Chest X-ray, PA view. Patient: 26 years old, sex M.
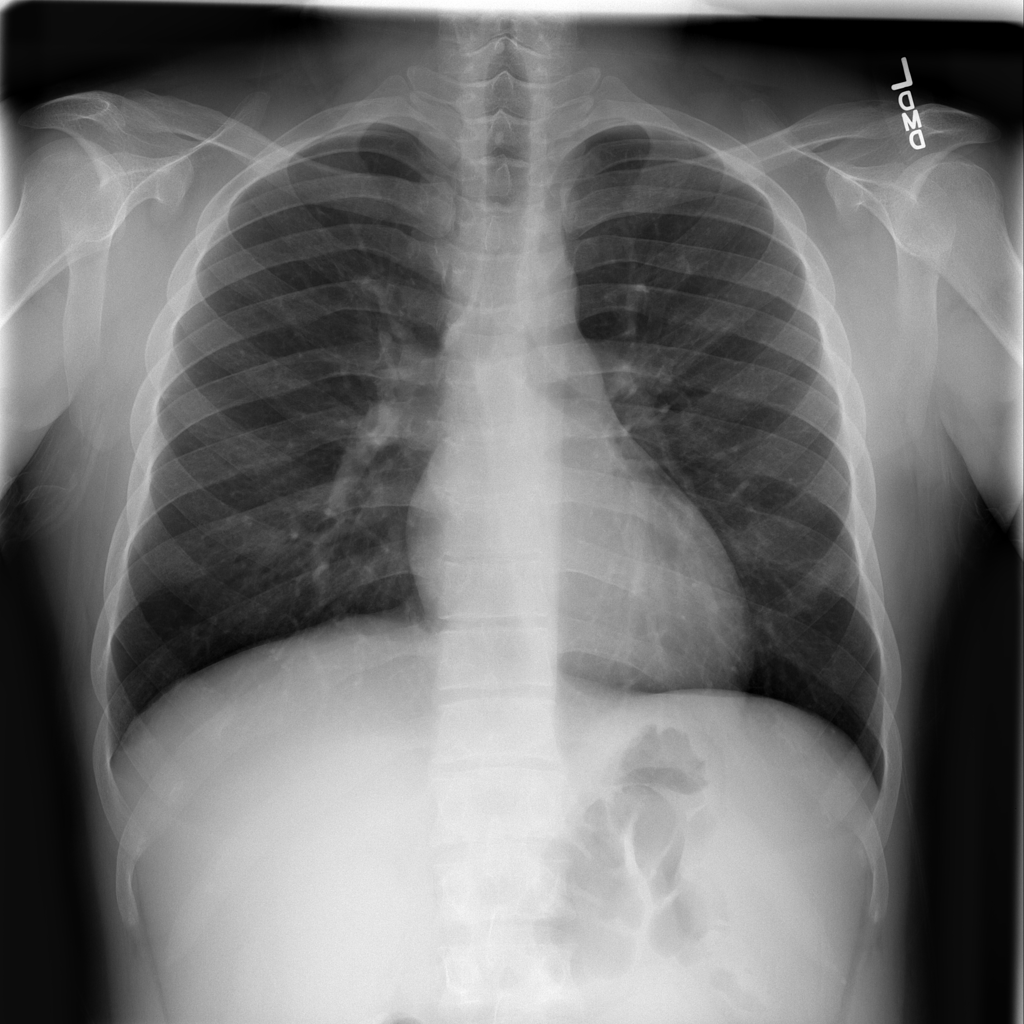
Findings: Infiltration